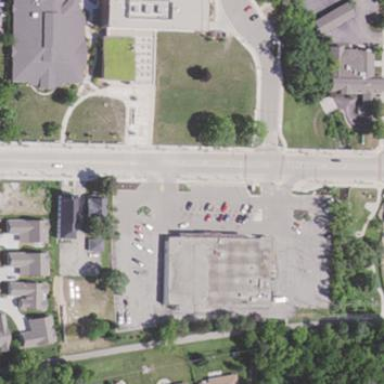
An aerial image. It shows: Retail area.